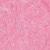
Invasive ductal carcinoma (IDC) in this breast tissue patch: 0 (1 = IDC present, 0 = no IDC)